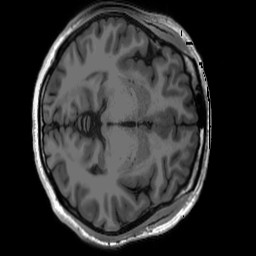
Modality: T1w
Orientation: axial
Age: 22
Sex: female